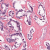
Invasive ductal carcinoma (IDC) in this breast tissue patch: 1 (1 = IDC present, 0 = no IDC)